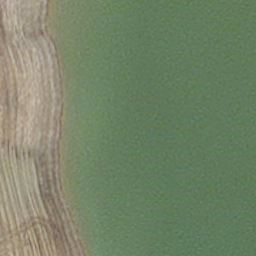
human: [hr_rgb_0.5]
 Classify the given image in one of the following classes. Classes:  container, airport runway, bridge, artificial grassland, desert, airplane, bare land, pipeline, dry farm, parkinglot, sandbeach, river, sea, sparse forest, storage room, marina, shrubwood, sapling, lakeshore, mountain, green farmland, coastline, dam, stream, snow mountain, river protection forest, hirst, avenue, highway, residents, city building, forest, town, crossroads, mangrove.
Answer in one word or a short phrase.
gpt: hirst